Question: Below is the screenshot of how the preference screen looks like :

I am also including the layout and java code :
### layout/toolbar.xml
'''
<?xml version="1.0" encoding="utf-8"?>
<android.support.v7.widget.Toolbar
xmlns:android="http://schemas.android.com/apk/res/android"
xmlns:app="http://schemas.android.com/apk/res-auto"
xmlns:tools="http://schemas.android.com/tools"
android:id="@+id/toolbar"
android:layout_width="match_parent"
android:layout_height="wrap_content"
android:background="@color/primary_dark"
android:elevation="0dp"
app:theme="@style/ThemeOverlay.AppCompat.Dark.ActionBar"
app:popupTheme="@style/ThemeOverlay.AppCompat.Light"
tools:ignore="UnusedAttribute" />
'''
### layout/activity_settings.xml
'''
<?xml version="1.0" encoding="utf-8"?>
<LinearLayout
xmlns:android="http://schemas.android.com/apk/res/android"
android:orientation="vertical"
android:layout_width="match_parent"
android:layout_height="match_parent">
<include layout="@layout/toolbar" />
</LinearLayout>
'''
### xml/fragment_settings.xml
'''
<?xml version="1.0" encoding="utf-8"?>
<PreferenceScreen xmlns:android="http://schemas.android.com/apk/res/android">
<PreferenceCategory android:title="Notifications">
<SwitchPreference
android:defaultValue="false"
android:key="currencyNotificationOnOff"
android:title="@string/notification_enable" />
<com.adwitiya.currencyplus.view.TimePickerDialog
android:defaultValue="08:00"
android:dependency="currencyNotificationOnOff"
android:key="scheduleNotificationTime"
android:showDefault="true"
android:title="Notification Time" />
</PreferenceCategory>
<PreferenceCategory android:title="">
<Preference
android:key="about"
android:title="@string/about" />
<Preference
android:key="disclaimer"
android:title="@string/disclaimer" />
<Preference
android:key="help"
android:title="@string/help" />
</PreferenceCategory>
<PreferenceCategory android:title="General">
<Preference
android:key="spreadWord"
android:title="@string/prefs_spread_word" />
<Preference
android:key="rateUs"
android:title="@string/rate_us" />
<Preference
android:key="feedback"
android:title="@string/feedback" />
</PreferenceCategory>
</PreferenceScreen>
'''
### SettingsActivity.java
'''
public class SettingsActivity extends ActionBarActivity {
@Override
protected void onCreate(Bundle savedInstanceState) {
super.onCreate(savedInstanceState);
setContentView(R.layout.activity_settings);
Toolbar toolbar = (Toolbar) findViewById(R.id.toolbar);
setSupportActionBar(toolbar);
getSupportActionBar().setHomeButtonEnabled(true);
getSupportActionBar().setDisplayHomeAsUpEnabled(true);
getFragmentManager().beginTransaction()
.replace(android.R.id.content, new SettingsFragment()).commit();
TimePickerDialog timePicker = new TimePickerDialog(this);
PreferenceManager.setDefaultValues(this, R.xml.fragment_settings, false);
}
}
'''
### SettingsFragment.java
'''
public class SettingsFragment extends PreferenceFragment {
@Override
public void onCreate(Bundle savedInstanceState) {
super.onCreate(savedInstanceState);
addPreferencesFromResource(R.xml.fragment_settings);
handleSettingsOptions();
}
....
}
'''
I am unable to keep the toolbar at the top and the preference screen elements below it. When the options are scrolled, it moves on top of the toolbar.
I am using a single preference screen and the each preference opens a webview.
Thank you in advance for your replies.
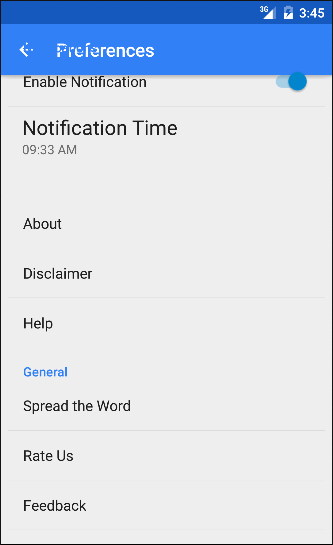
Answer: Fixed the issue. The changes that I have made are as follows :
1. Removed the toolbar from 'activity_settings.xml'
2. Removed the toolbar related code from 'SettingsActivity.java'
3. In 'AndroidManifest.xml', to the activity I added 'Theme.AppCompat.Light.DarkActionBar' theme (change according to your requirement).